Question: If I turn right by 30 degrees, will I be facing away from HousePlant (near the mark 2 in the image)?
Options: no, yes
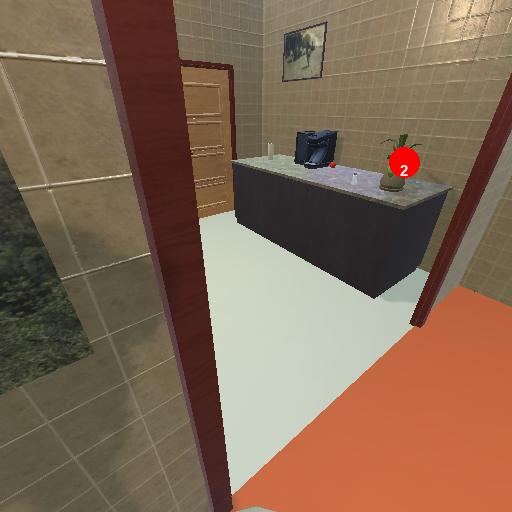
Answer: no